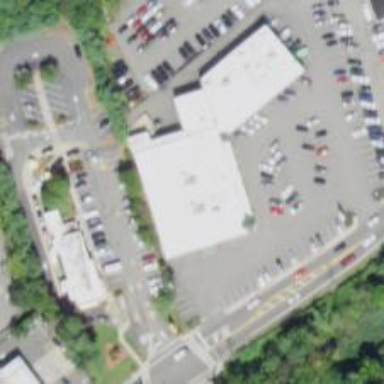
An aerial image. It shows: Pharmacy providing healthcare services.